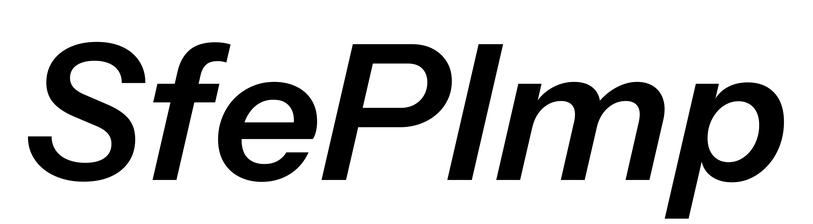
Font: InstrumentSans-Italic_SemiBold_Italic